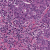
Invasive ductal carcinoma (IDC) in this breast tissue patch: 1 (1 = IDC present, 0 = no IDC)